Field crop: maize
Growth stage: 1
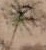
Species: salsola